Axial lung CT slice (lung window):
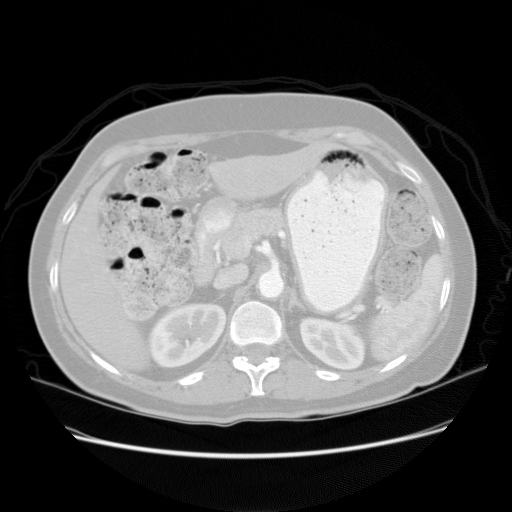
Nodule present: no